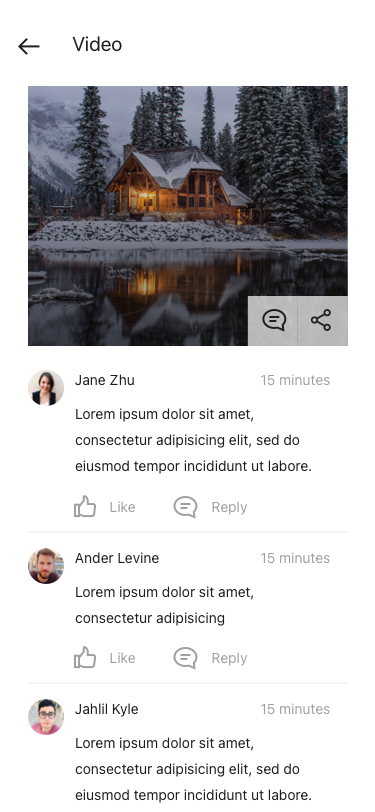
Text in this UI design:
Jane Zhu
Lorem ipsum dolor sit amet,
consectetur adipisicing elit, sed do
eiusmod tempor incididunt ut labore.
15 minutes
Like
Reply
Ander Levine
Lorem ipsum dolor sit amet,
consectetur adipisicing
15 minutes
Like
Reply
Jahlil Kyle
Lorem ipsum dolor sit amet,
consectetur adipisicing elit, sed do
eiusmod tempor incididunt ut labore.
15 minutes
Video